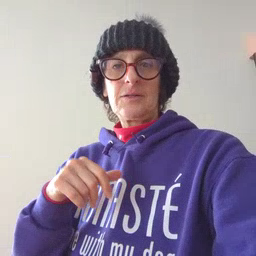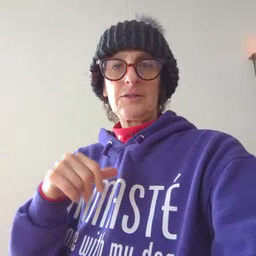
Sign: awake